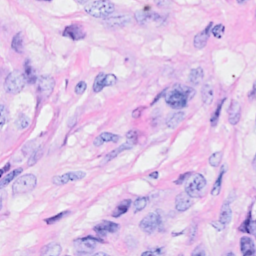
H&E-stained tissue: Breast